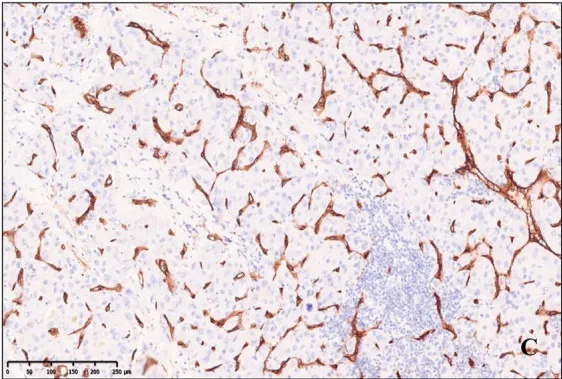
Immunohistochemical expression of Fibrolamellar hepatocellular carcinoma. (C) CD34 microvascularization.
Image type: pathology (immunostaining)